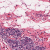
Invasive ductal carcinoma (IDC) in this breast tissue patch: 0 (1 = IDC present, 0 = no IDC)